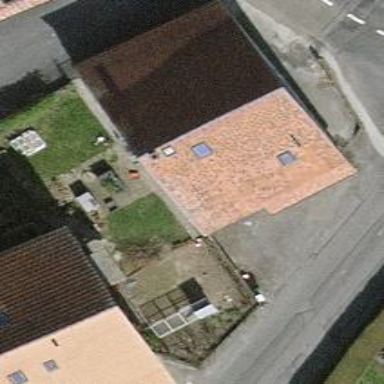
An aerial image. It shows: Simple house.